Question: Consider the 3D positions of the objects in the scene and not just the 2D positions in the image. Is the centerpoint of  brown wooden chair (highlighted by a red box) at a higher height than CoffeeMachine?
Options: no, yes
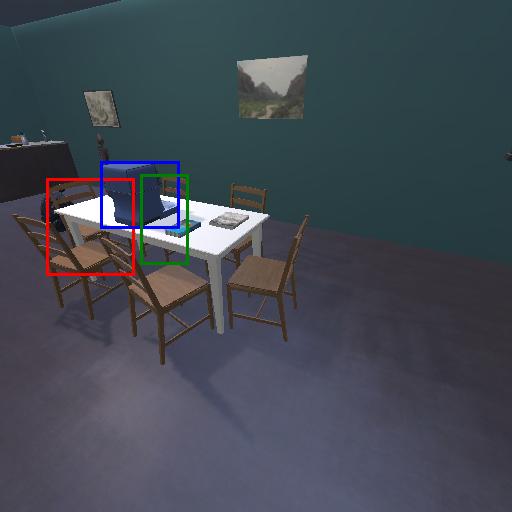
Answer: no